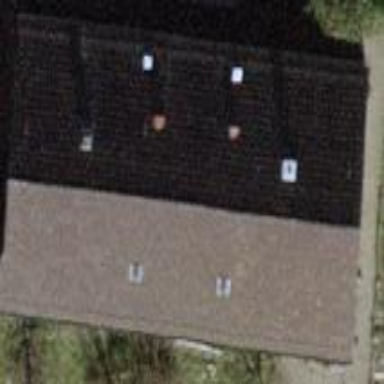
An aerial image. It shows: Building with tile roof.